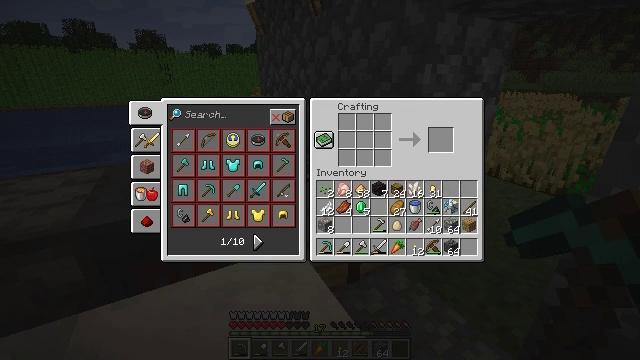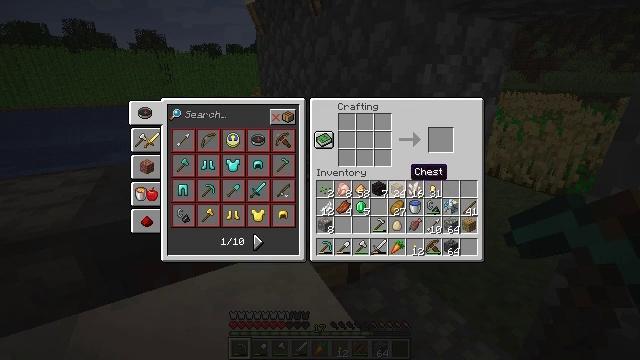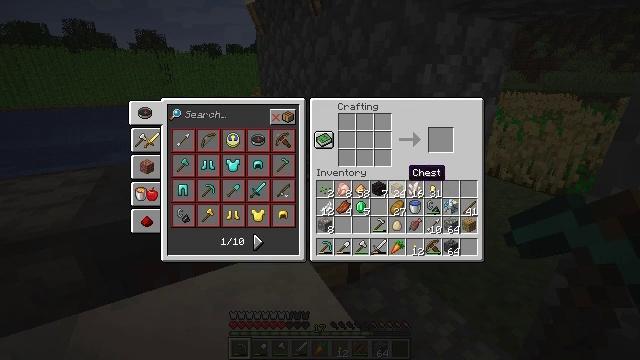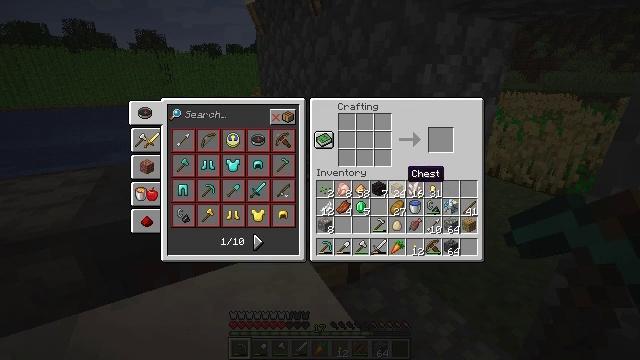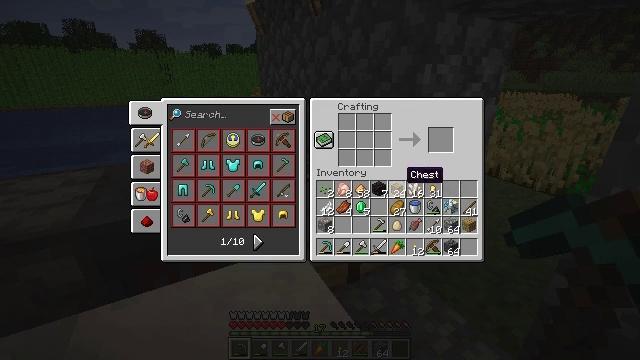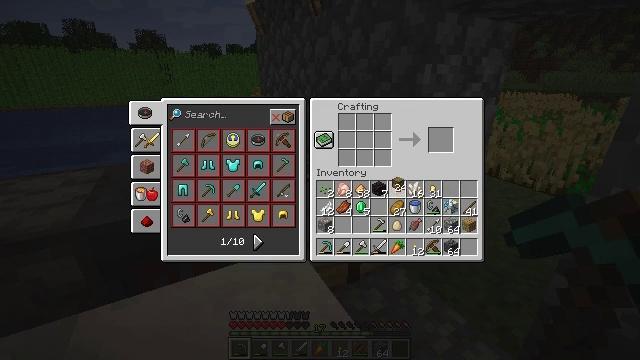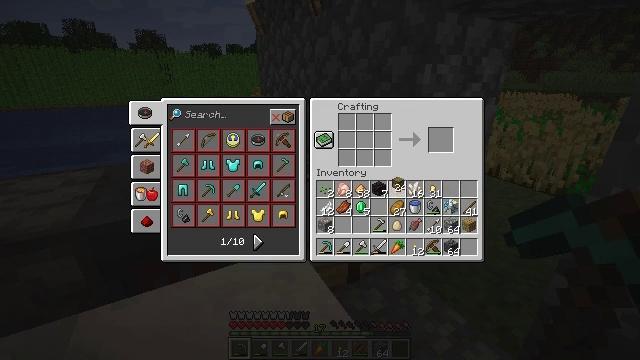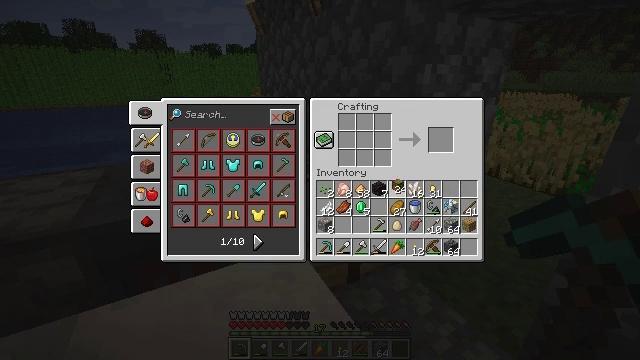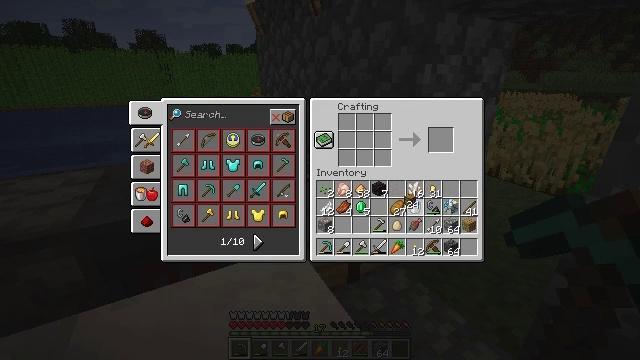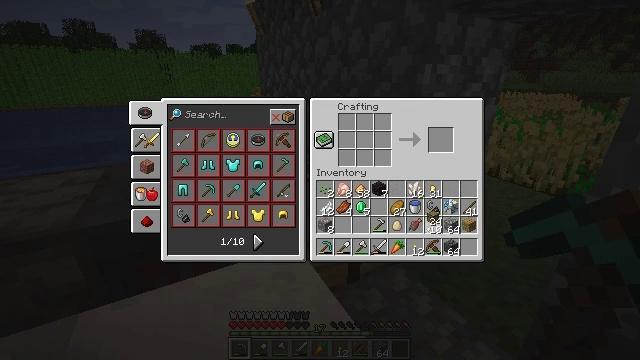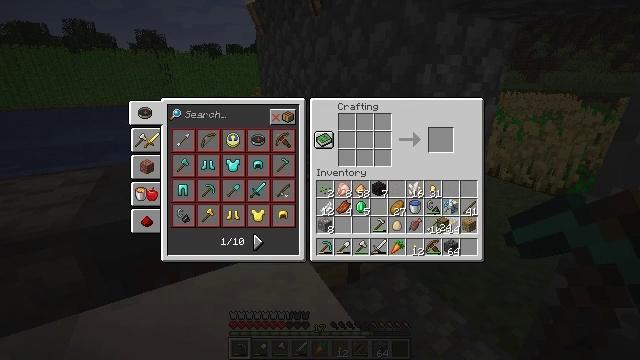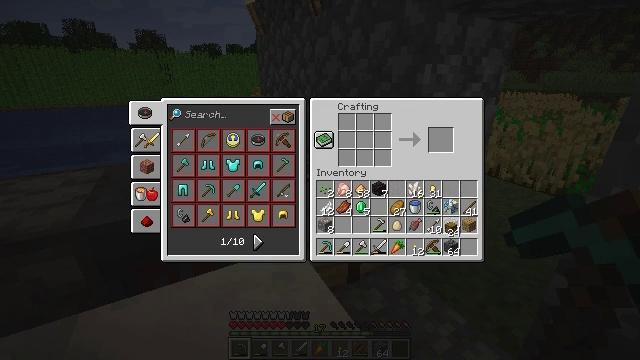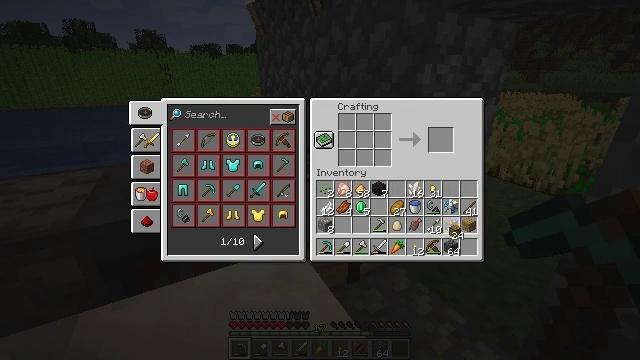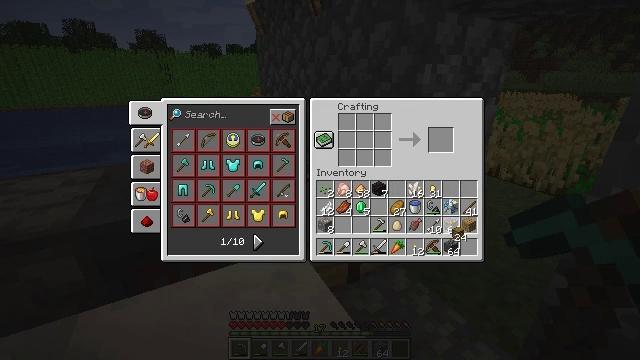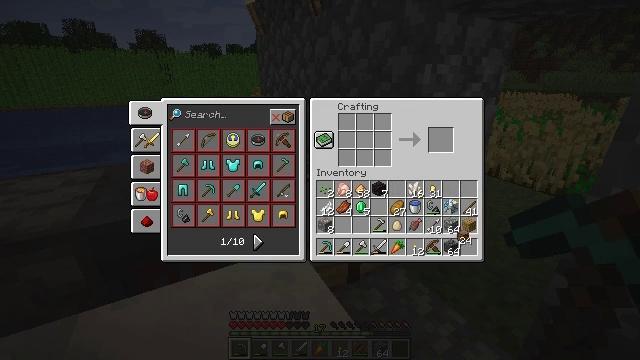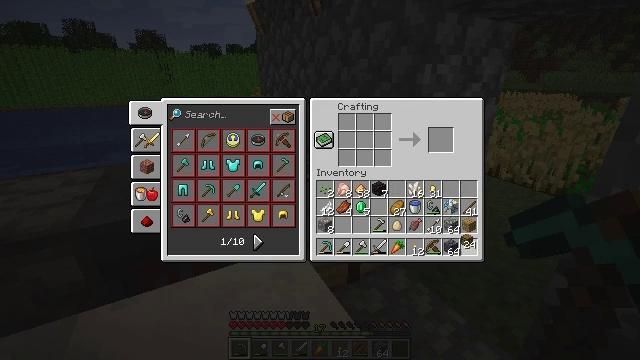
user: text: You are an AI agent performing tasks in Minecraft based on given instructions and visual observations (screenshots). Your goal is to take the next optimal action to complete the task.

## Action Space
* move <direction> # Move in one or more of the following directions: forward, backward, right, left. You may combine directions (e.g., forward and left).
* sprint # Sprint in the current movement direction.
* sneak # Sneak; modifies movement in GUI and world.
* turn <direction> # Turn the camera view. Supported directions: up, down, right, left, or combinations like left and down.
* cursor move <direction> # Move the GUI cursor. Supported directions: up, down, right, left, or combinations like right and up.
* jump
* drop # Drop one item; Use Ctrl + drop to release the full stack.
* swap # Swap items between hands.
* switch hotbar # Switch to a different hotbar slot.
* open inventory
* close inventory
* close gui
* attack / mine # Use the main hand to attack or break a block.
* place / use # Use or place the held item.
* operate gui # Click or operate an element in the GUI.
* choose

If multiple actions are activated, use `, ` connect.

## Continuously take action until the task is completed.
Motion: motion action
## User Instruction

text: Get the cartography table into your inventory.
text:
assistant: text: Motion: no_op
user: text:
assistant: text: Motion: no_op
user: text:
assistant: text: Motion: no_op
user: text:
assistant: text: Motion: no_op
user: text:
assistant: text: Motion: operate gui
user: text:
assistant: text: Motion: operate gui
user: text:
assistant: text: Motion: operate gui
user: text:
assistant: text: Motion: cursor move right and down
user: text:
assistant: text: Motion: cursor move right and down
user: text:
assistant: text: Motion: cursor move right
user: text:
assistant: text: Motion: cursor move right
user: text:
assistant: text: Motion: no_op
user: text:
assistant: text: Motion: no_op
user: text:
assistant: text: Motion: no_op
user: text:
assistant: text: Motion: no_op
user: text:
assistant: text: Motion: no_op
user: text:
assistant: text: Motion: no_op
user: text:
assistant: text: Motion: no_op
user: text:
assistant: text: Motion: operate gui
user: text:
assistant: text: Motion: operate gui
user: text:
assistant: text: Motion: operate gui
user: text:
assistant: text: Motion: no_op
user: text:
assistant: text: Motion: no_op
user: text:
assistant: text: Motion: no_op
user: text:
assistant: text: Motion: no_op
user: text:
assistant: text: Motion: no_op
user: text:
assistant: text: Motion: no_op
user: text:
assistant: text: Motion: no_op
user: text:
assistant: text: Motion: no_op
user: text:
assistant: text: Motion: close gui